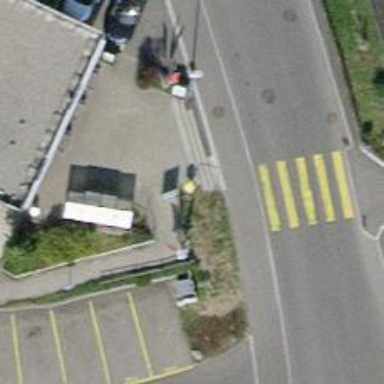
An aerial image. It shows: Post box.